Question: I have one design issue that I want to solve. I've spend 2 days on this and I know that its an easy one...
I want to echo the articles with this order: col-8, col-4, col-4, col-8, col-8,col-4... and so on.

I've made it to echo the articles like this: col-8, col-4, col-8, col-4, col-8, col-4... and so on.
'''
if ($article->id % 2 == 0) { echo 4; } elseif ($article->id % 2 == 1) { echo 8; }
'''
I know that I have to use the loop inside one other loop, but I am stuck.
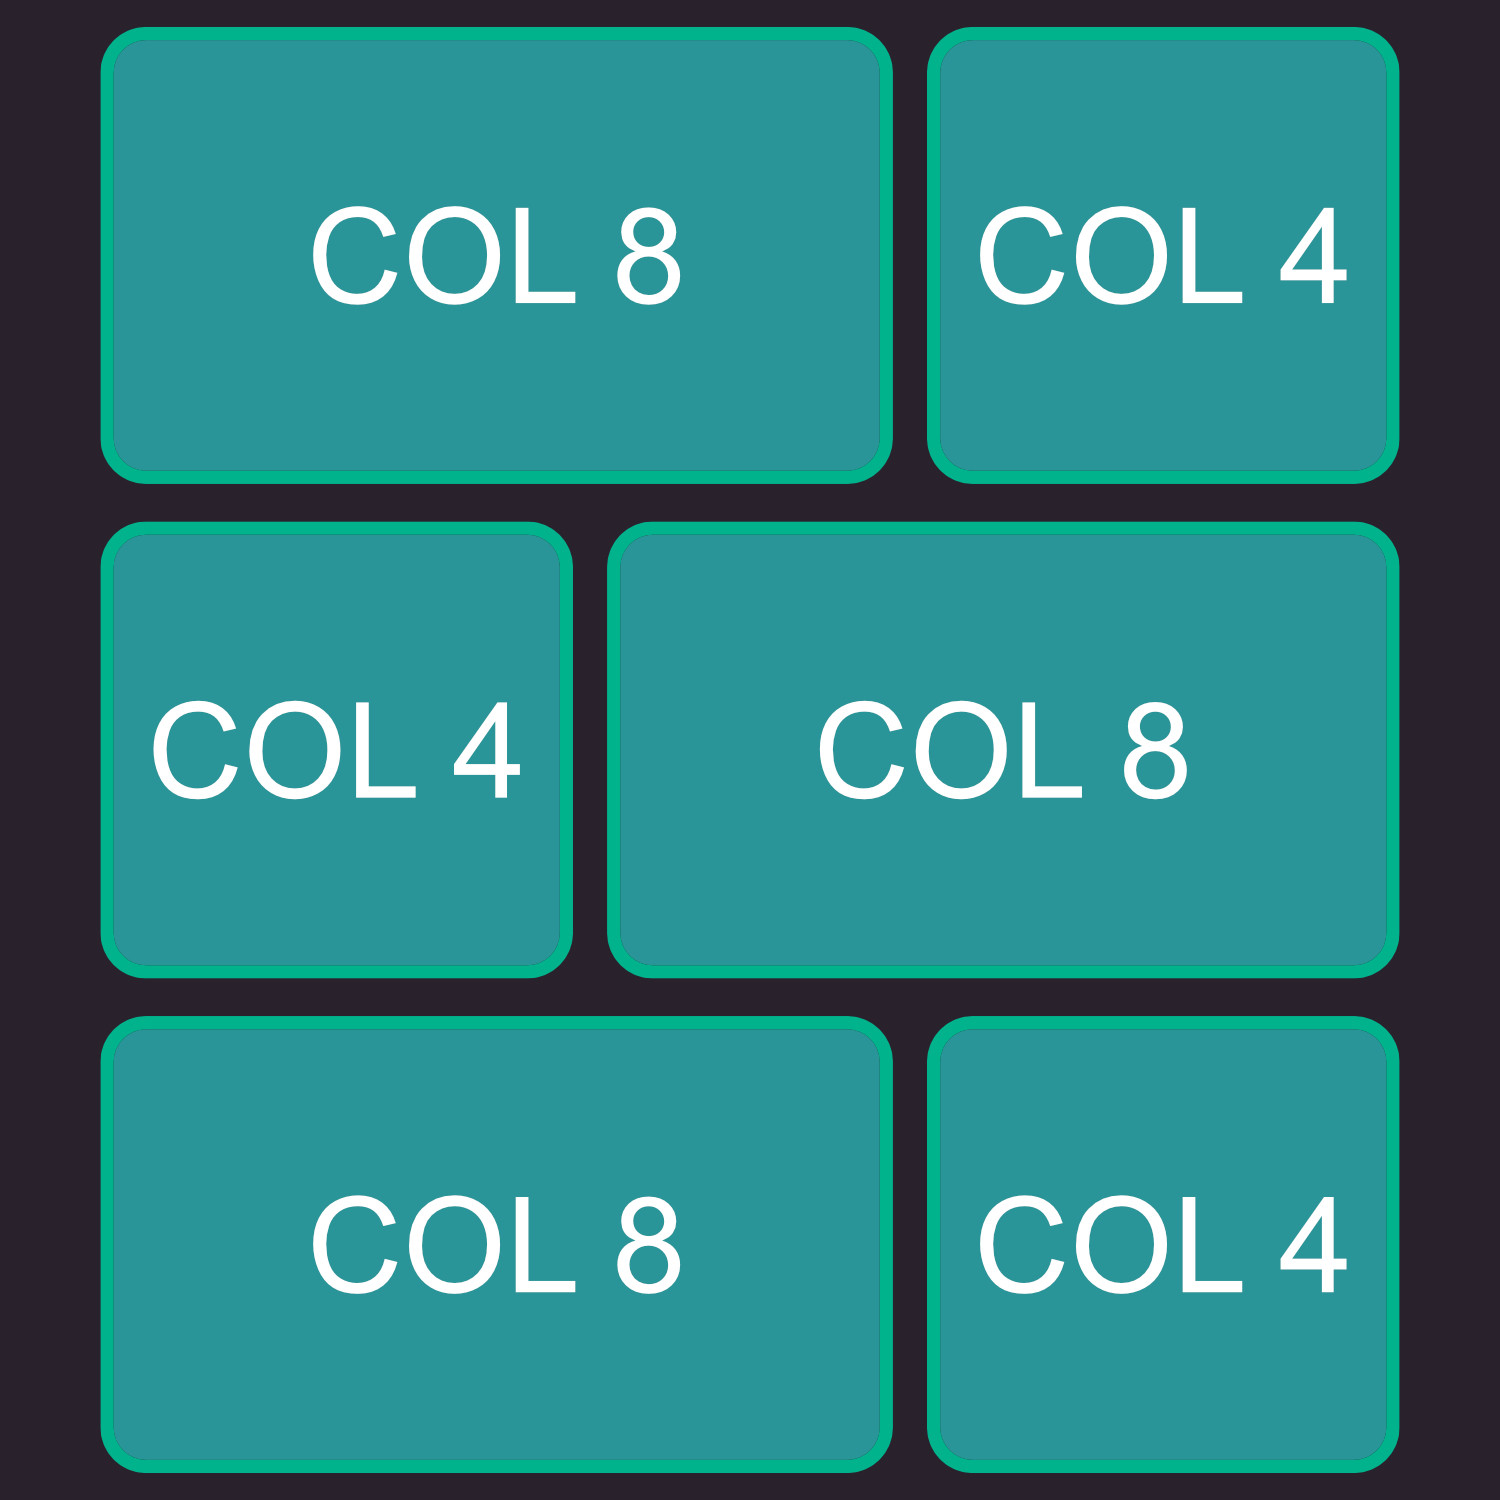
Answer: You need to adjust your modulus conditional to fit the loop / starting point you want.
Give this a go:
'''
if ($article->id % 4 == 0 || $article->id % 4 == 1) { echo 8; } else { echo 4; }
'''
<URL>